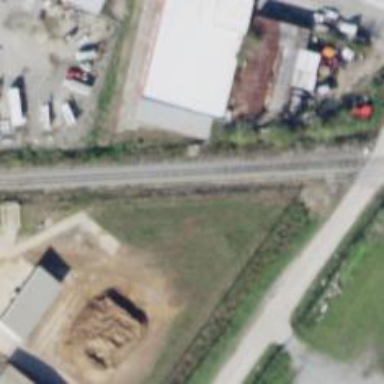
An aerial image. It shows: Disused railway spur line.